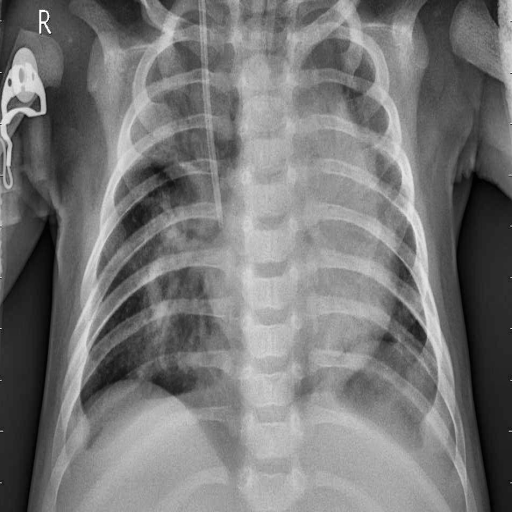
Finding: PNEUMONIA